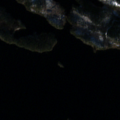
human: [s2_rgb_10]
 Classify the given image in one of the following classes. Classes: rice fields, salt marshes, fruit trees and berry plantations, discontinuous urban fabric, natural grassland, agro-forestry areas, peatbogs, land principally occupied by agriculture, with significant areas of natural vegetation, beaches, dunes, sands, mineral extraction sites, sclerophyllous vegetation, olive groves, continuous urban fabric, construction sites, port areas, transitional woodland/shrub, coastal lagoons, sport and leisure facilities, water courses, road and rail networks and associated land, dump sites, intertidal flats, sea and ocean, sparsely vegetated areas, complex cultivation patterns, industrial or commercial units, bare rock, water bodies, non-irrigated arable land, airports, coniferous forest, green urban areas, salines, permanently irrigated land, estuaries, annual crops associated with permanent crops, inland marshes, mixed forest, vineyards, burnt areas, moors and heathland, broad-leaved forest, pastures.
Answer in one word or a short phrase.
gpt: coniferous forest, mixed forest, water bodies